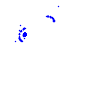
Particle: pion